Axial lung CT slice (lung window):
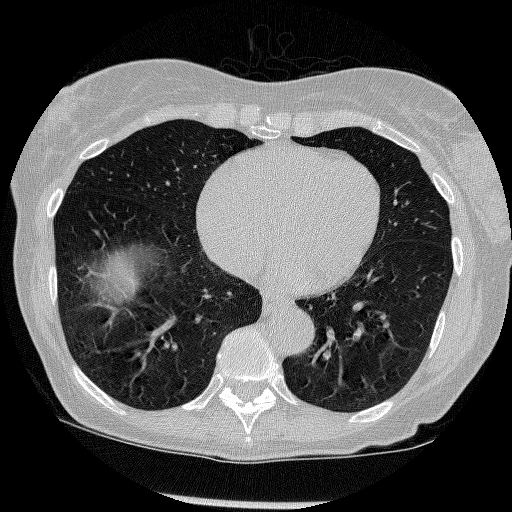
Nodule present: no